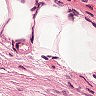
Metastatic tissue present: no